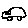
Label: car